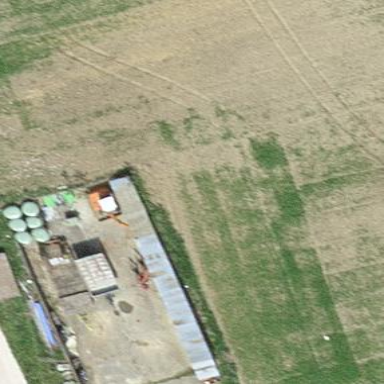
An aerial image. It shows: Farm auxiliary building.